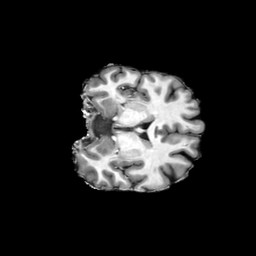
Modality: T1w
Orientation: coronal
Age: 57
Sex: female
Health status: ill